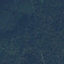
Label: Forest